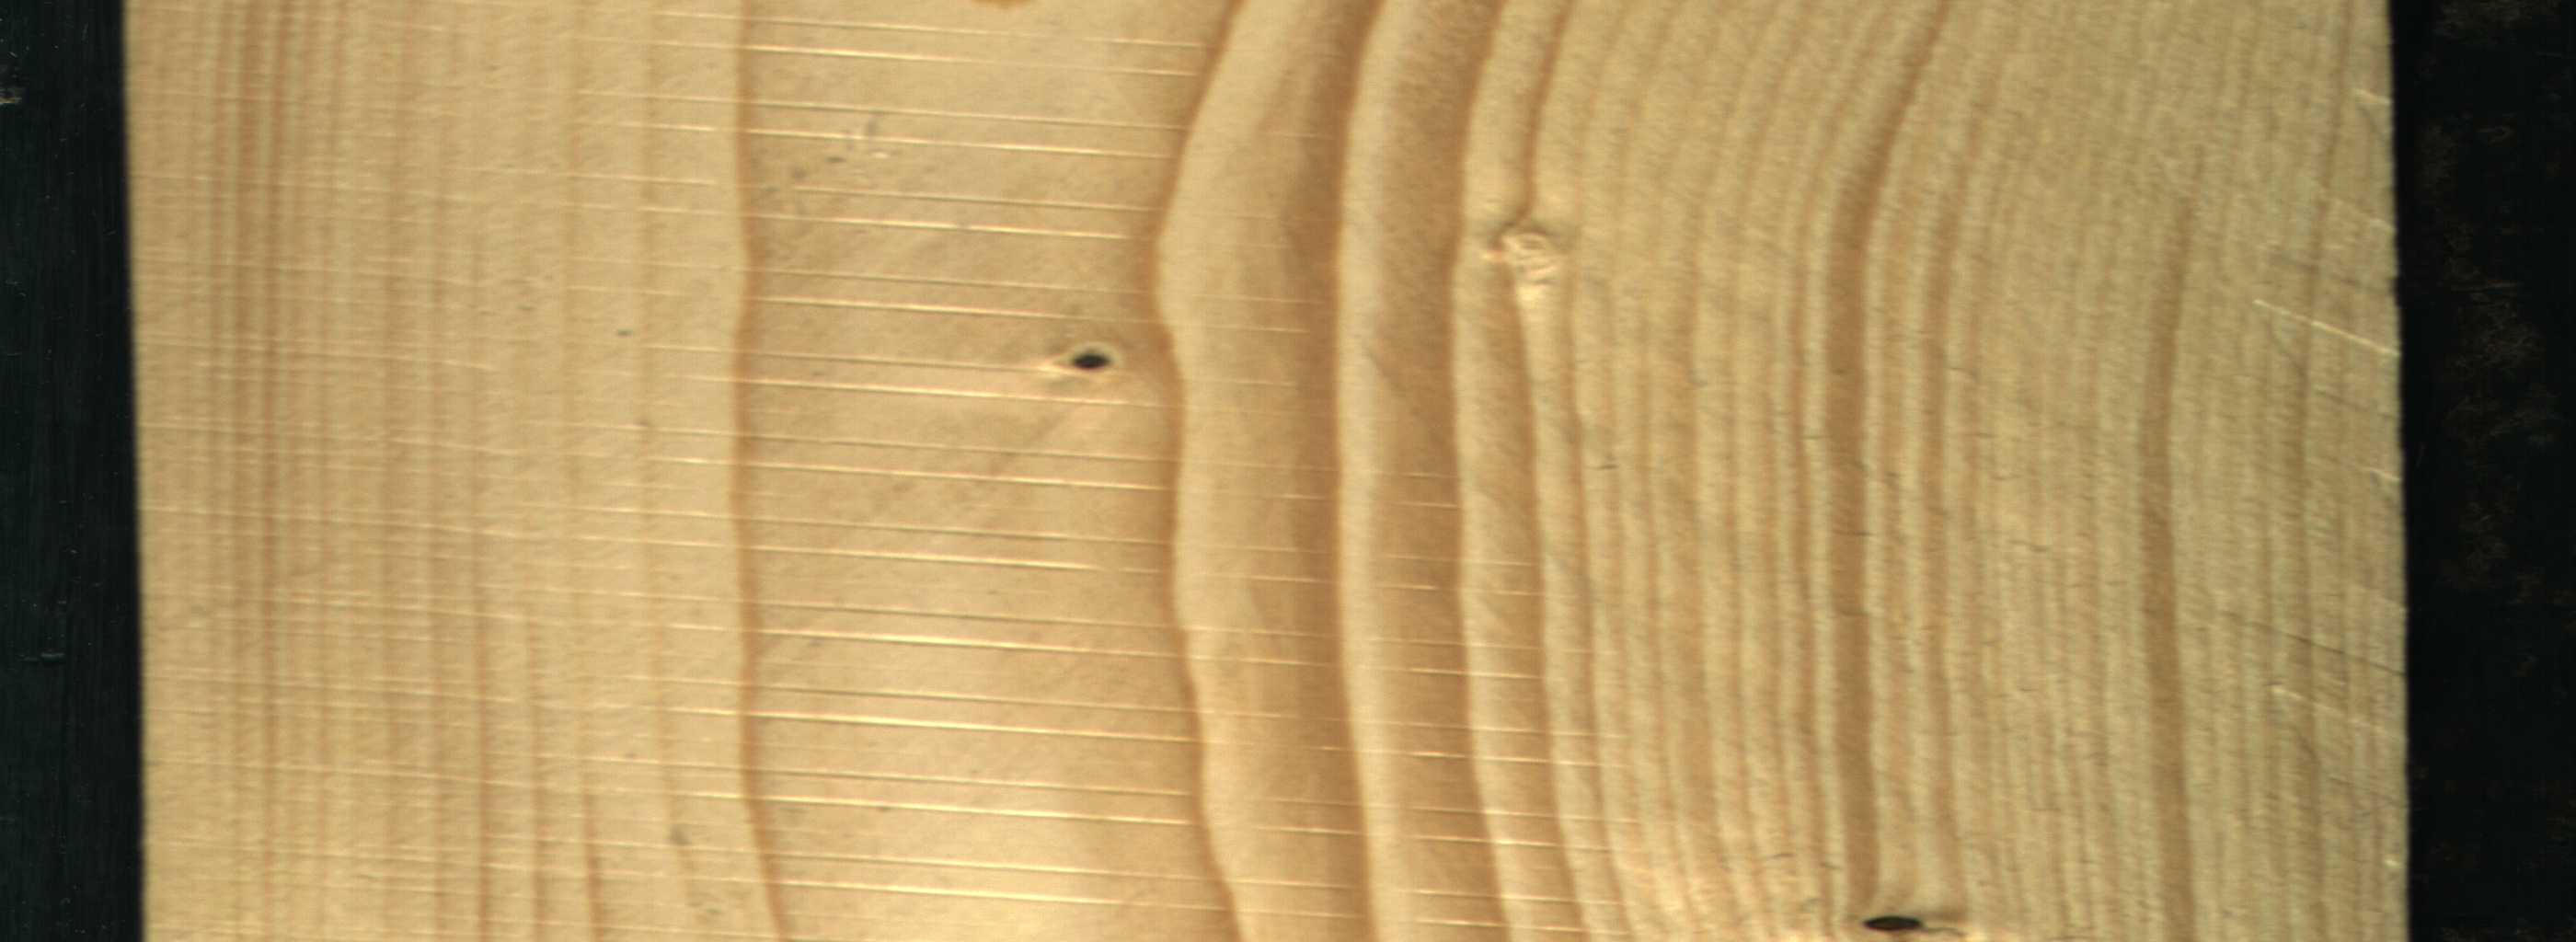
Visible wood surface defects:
Dead_Knot
Dead_Knot